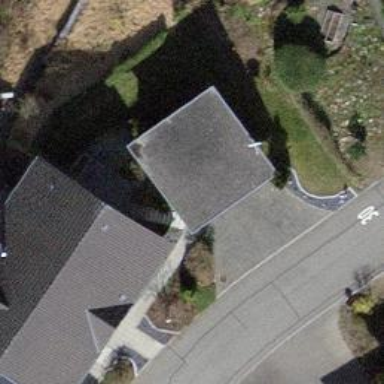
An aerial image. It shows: Garage.